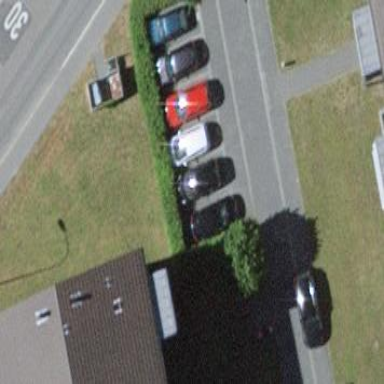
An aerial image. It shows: Parking area with asphalt surface.